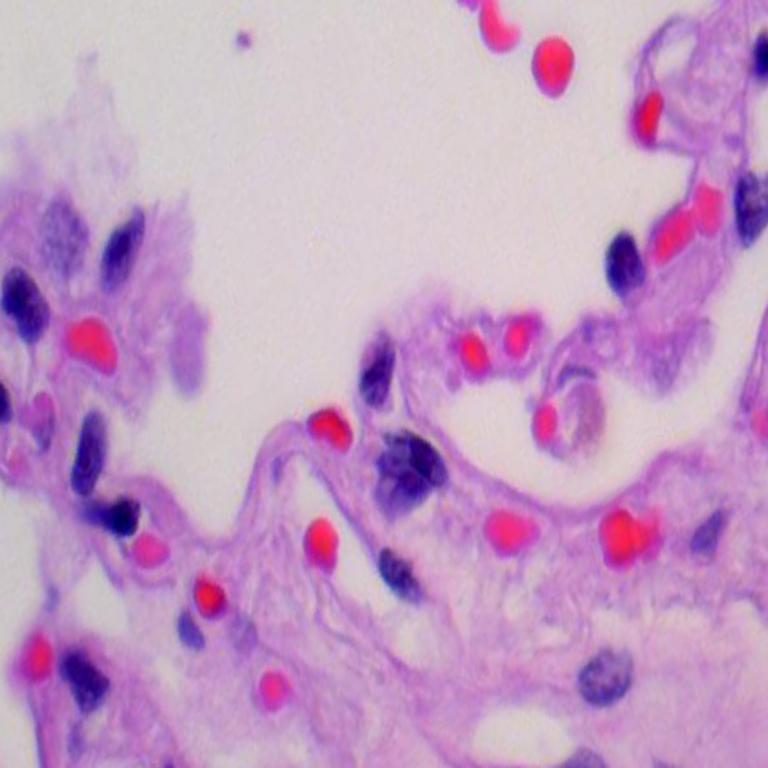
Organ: lung
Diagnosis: benign